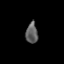
Tissue: prostate
Cell type: T cells
Senescence score: 0.7201
Nuclear area (px): 241
Mean DAPI intensity: 94.988